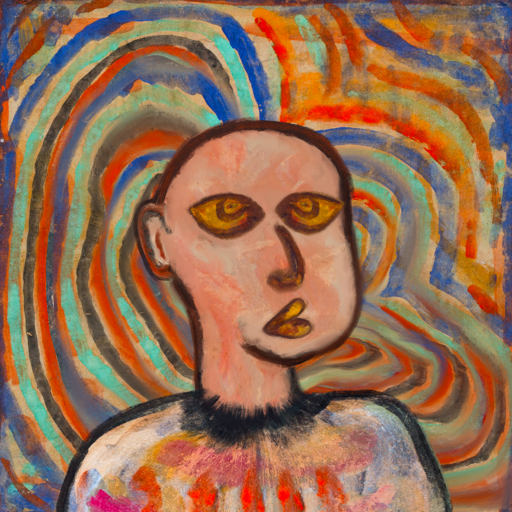
Background: Sisters, Head And Neck Side: Roy_Bahadur, Face Side: Comrade, Bust: Childish, Hair Side: Blank, Head Accessory: Blank, Second Necklace: Blank, Necklace: Blank, Baby: Blank